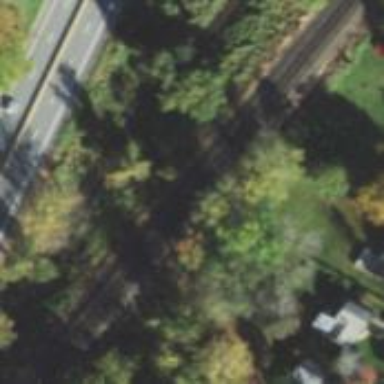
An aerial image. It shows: Electrified railway with rail tracks.